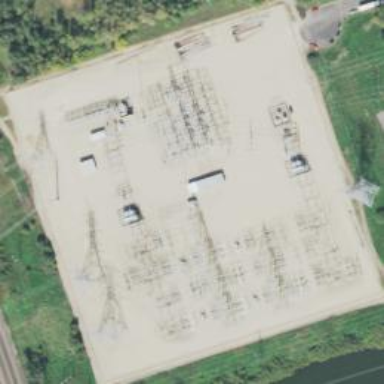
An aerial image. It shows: Outdoor power substation with fence surrounding it. The substation operates at the transmission level.